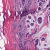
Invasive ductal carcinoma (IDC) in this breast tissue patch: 0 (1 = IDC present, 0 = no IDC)